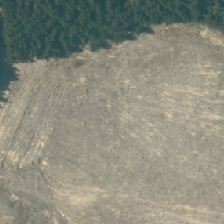
Land cover: harvested_forest